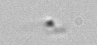
Label: detritus